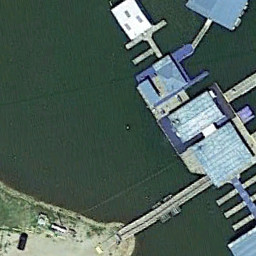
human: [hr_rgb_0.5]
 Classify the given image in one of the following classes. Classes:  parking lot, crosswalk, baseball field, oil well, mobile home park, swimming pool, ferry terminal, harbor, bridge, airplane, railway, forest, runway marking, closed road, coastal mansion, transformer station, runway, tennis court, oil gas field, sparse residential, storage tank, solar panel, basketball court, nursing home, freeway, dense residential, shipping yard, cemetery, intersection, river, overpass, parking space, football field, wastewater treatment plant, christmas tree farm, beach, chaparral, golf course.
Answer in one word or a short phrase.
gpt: ferry terminal